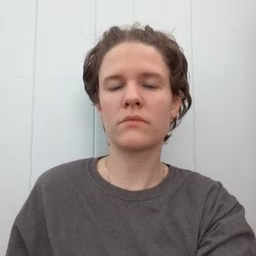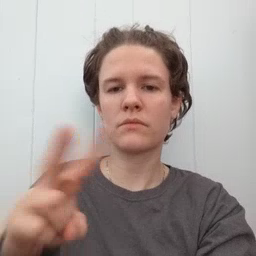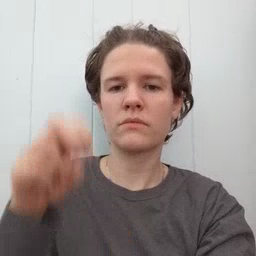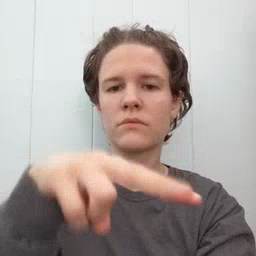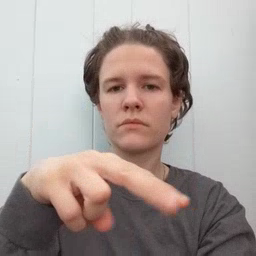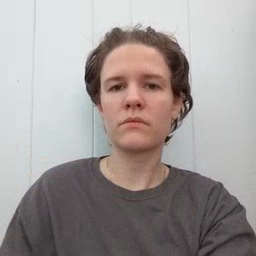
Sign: jump